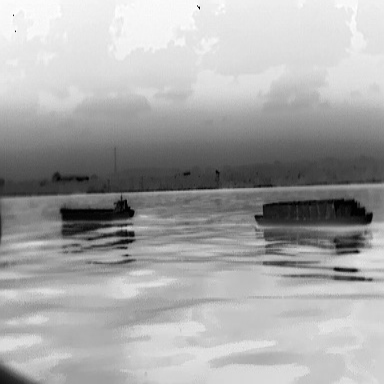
There is a fishing_boat in the infrared image.